Interaction volume radius: 10 \u00c5
Interaction volume height: 25 \u00c5
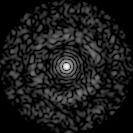
Disorder parameter: 0.8313